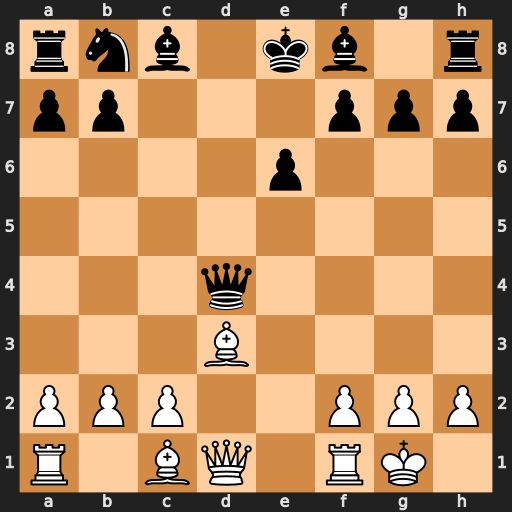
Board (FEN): rnb1kb1r/pp3ppp/4p3/8/3q4/3B4/PPP2PPP/R1BQ1RK1
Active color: w
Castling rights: kq
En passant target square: -
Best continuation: Bb5+ Qd7 Bxd7+